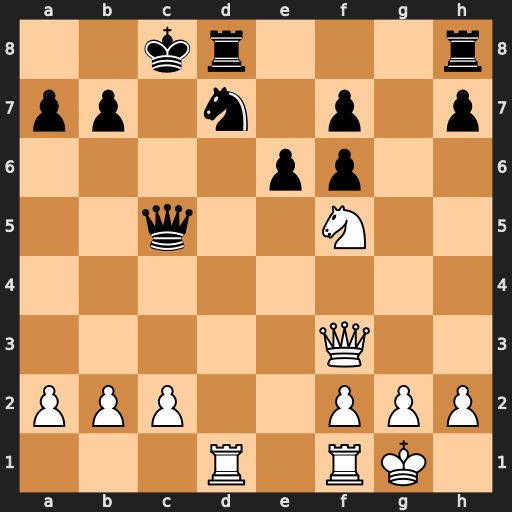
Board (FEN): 2kr3r/pp1n1p1p/4pp2/2q2N2/8/5Q2/PPP2PPP/3R1RK1
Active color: w
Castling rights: -
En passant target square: -
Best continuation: Nd6+ Qxd6 Rxd6